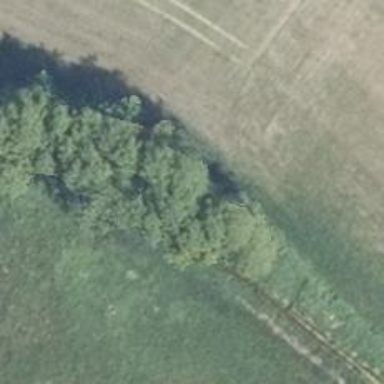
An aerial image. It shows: Row of trees in natural setting.